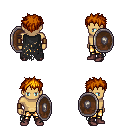
a pixel art fantasy rpg character, male body template, human, tanned skin, black tattered cape, gold greaves, dark blonde bedhead hairstyle, leather bracers, maroon shoes, shield, four views (front, back, left, right), 2x2 character sprite sheet, small pixel art, hard edges, no anti-aliasing